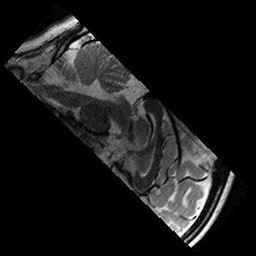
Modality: T2w
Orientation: sagittal
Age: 9
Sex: female
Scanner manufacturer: siemens
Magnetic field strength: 3 T
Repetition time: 9.23 s
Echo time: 0.067 s